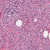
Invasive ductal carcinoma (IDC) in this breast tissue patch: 1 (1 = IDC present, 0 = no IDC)